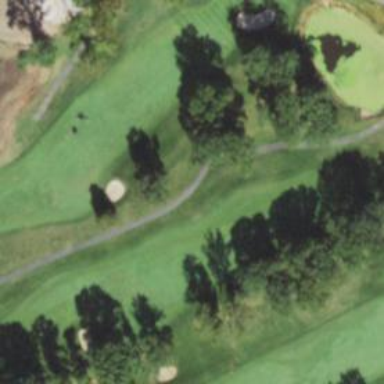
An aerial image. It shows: Path used for both walking and golf.